Chest X-ray:
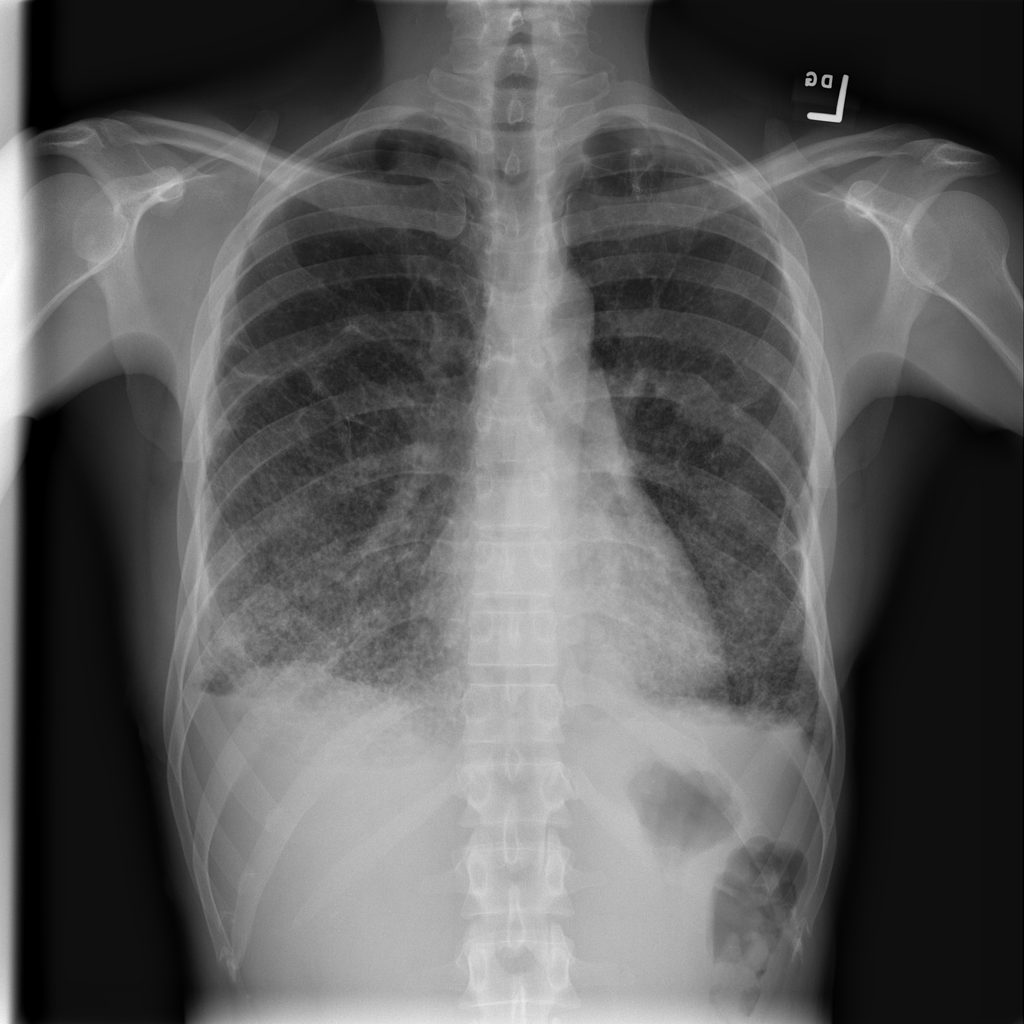
Findings: Calcification, Fracture, Consolidation, Effusion
No abnormal finding: no